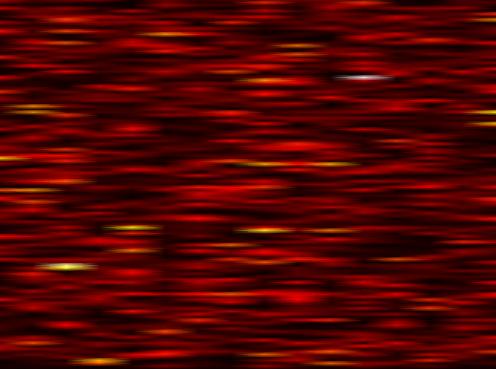
Label: OFDM